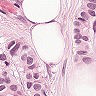
Metastatic tissue present: yes